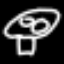
Label: mushroom